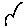
Label: cloud